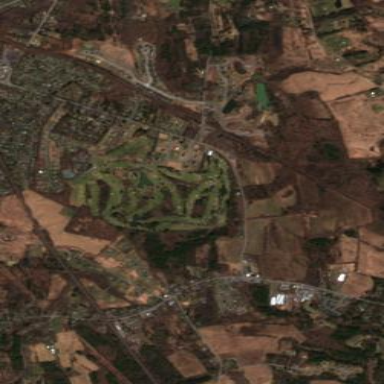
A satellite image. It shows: Golf course surrounded by greenery.